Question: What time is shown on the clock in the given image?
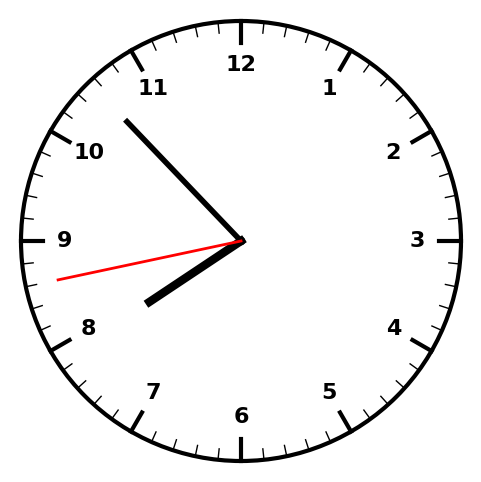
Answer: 07:52:43